Field crop: maize
Growth stage: 1
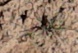
Species: lolium